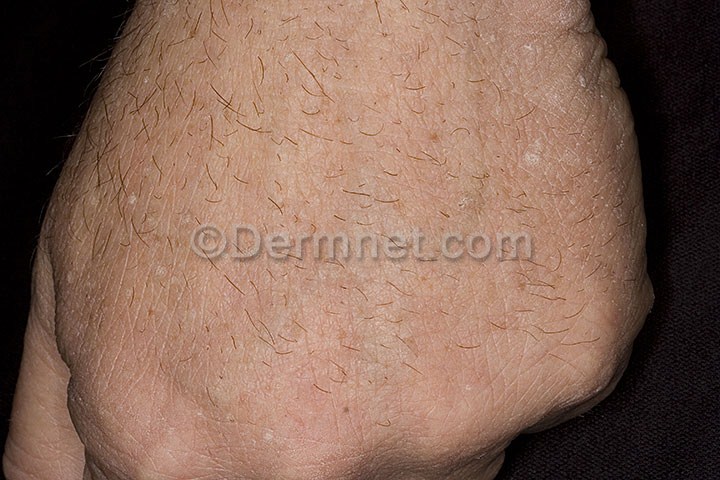
Disease: Seborrheic Keratoses and other Benign Tumors